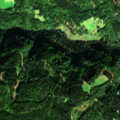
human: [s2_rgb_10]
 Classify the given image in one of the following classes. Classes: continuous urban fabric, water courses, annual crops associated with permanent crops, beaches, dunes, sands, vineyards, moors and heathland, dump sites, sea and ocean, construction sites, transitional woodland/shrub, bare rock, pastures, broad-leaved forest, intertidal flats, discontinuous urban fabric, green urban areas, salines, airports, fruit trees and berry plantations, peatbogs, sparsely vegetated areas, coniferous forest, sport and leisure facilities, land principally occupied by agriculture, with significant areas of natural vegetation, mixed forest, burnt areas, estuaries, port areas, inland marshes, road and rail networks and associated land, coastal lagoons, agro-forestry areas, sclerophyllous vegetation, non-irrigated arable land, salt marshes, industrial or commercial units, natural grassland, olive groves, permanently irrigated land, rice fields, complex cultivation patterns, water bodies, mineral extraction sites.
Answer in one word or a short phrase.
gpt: land principally occupied by agriculture, with significant areas of natural vegetation, coniferous forest, mixed forest